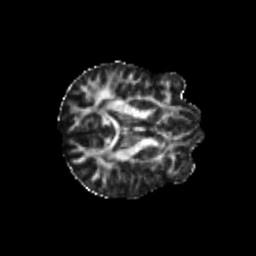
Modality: FA
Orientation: axial
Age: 20
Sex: male
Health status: healthy
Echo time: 0.074 s